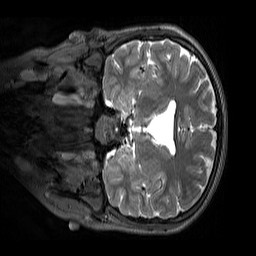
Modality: T2w
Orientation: coronal
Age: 11
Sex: female
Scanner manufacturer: siemens
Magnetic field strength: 3 T
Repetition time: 3.2 s
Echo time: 0.408 s